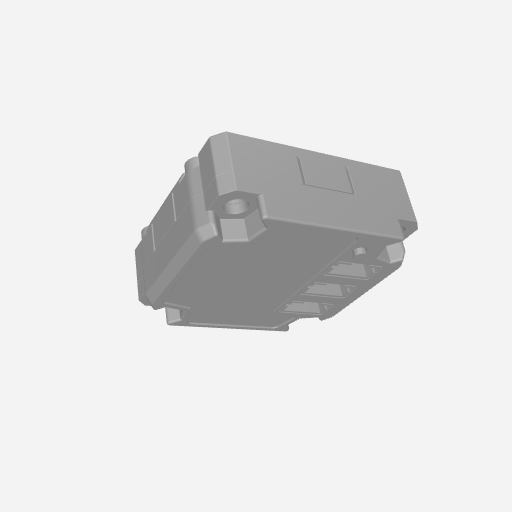
Part: PinpointModule